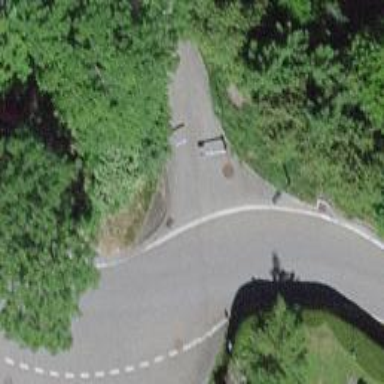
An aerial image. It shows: Cycle barrier.